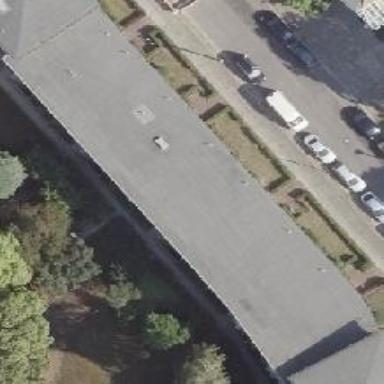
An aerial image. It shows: Skillion roof apartments building.